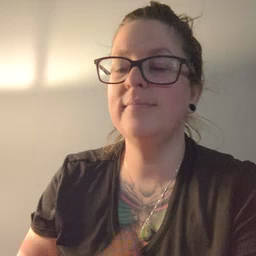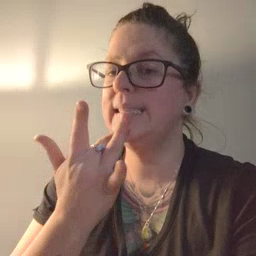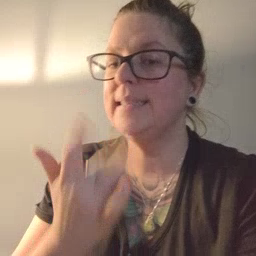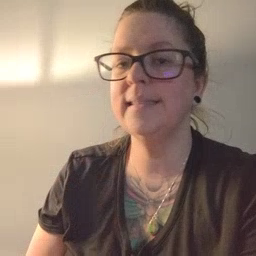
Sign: taste